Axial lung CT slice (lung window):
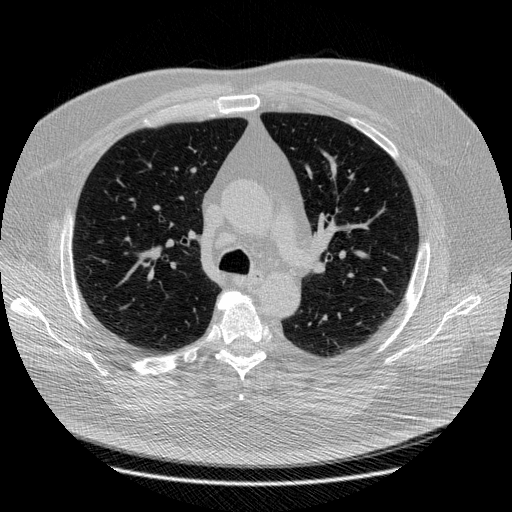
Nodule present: no